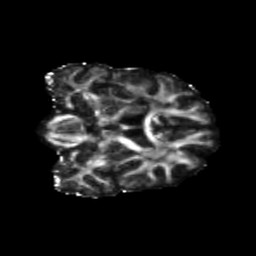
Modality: FA
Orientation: coronal
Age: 50
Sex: female
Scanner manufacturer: siemens
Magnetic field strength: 3 T
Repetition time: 5.47 s
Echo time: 0.0854 s